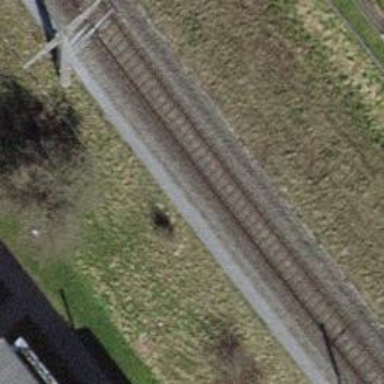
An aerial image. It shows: One railway track on embankment with electrified contact line.